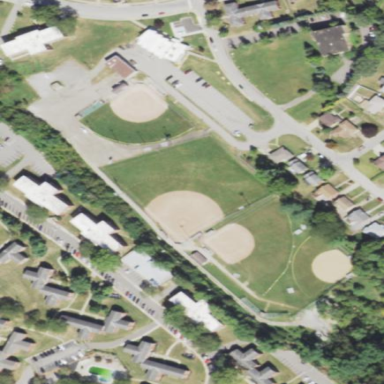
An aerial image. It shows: Baseball pitch for leisure land.